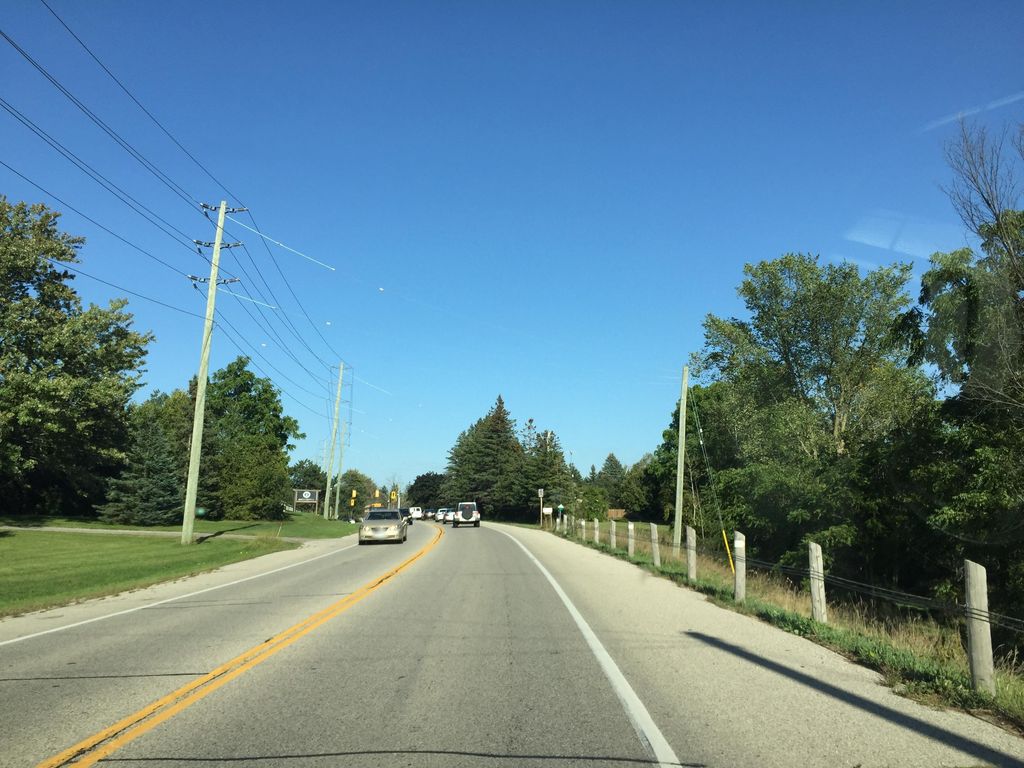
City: kitchener-waterloo